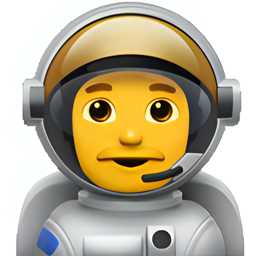
Name: male astronaut
Emoji: 👨‍🚀
Group: People & Body
Sub-group: person-role